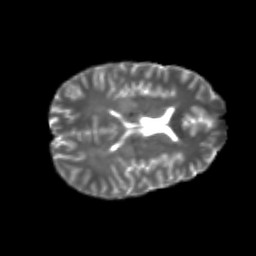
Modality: T2w
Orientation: axial
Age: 22
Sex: male
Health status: healthy
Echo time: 0.074 s